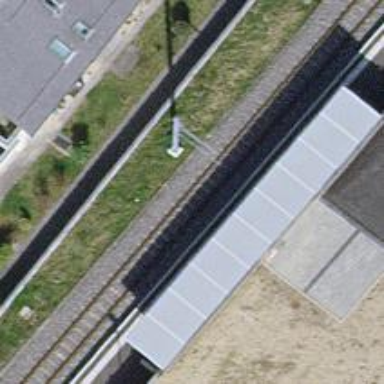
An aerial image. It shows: Light rail stop position with railway stop for public transport.